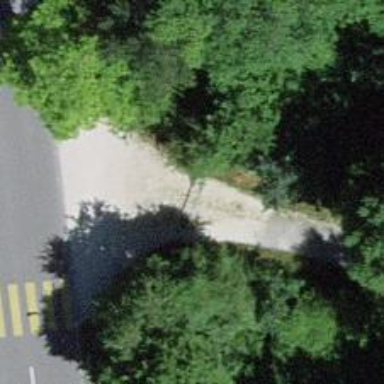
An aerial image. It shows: Cycle barrier.